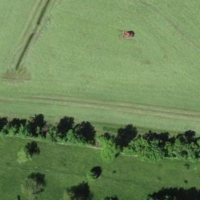
EUNIS habitat code: 52
Species observed at this site:
Lamium galeobdolon
Prunus spinosa